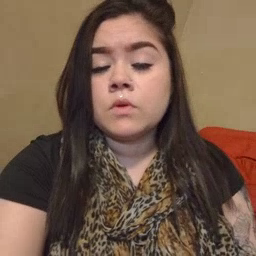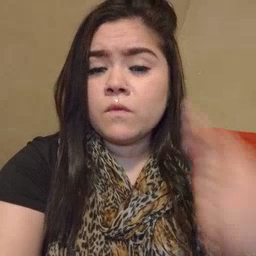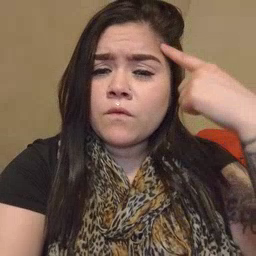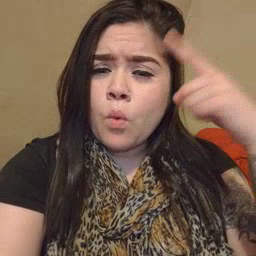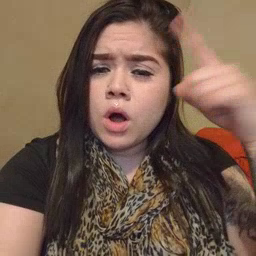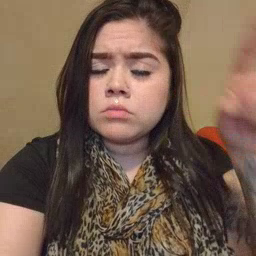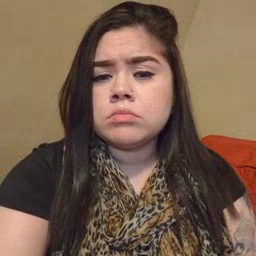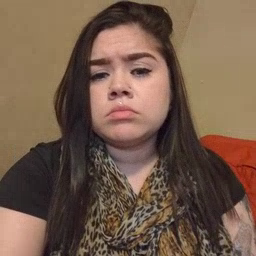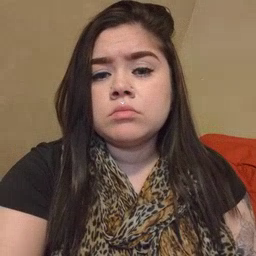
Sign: for